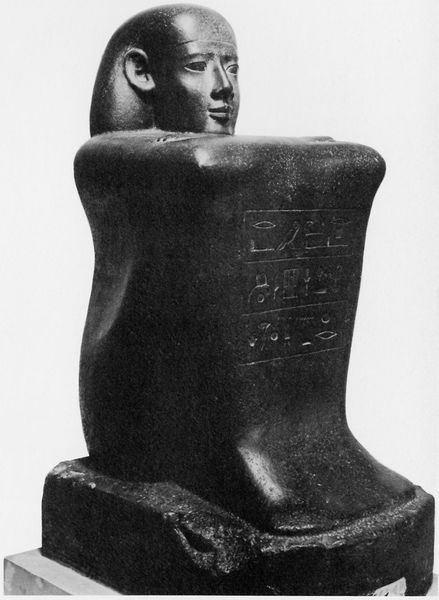
Titel: Ägyptische Skulptur im Louvre
Künstler: Gebrüder Alinari
Schlagwörter: gott, kopf, mann, sitzen, frisur, licht, marmor, mund, nase, ohr, schwarz, stirn, zeichen, blick, arme, augen, gesicht, sockel, stein, bild, bildnis, hände, figur, haare, sitzend, skulptur, statue, beine, füße, schrift, hocke, massiv, kopftuch, bronze, granit, plastik, knie, lächelnd, geschlossen, foto, fotografie, antike, hocken, text, quader, schaten, block, ägyptisch, ägypten, blockhaft, steinblock, mesopotamien, hieroglyphen, hyroglyphen, babylon, pharao, basalt, bilderschrift, hockerstatue, babylonisch